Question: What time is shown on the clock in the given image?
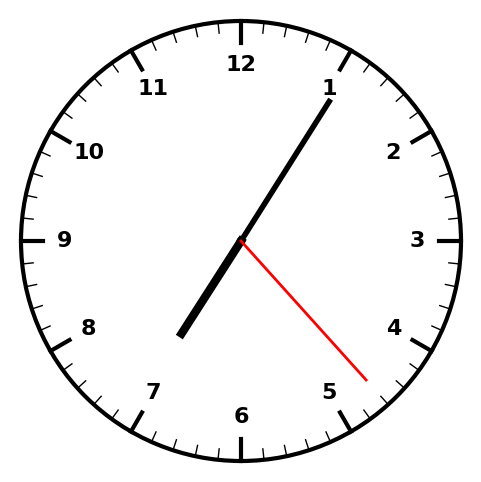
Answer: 07:05:23